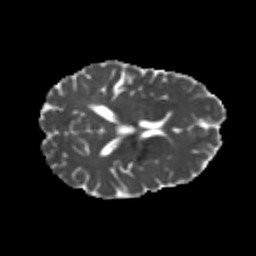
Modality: MD
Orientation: axial
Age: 20
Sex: male
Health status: healthy
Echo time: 0.074 s